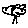
Label: tree